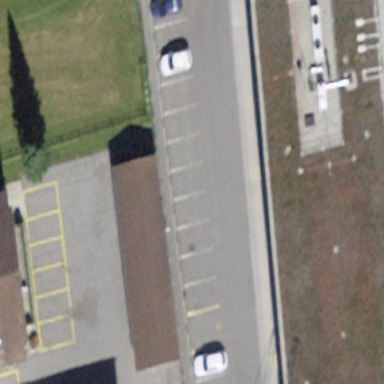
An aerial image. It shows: Parking area with surface.